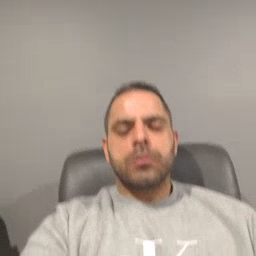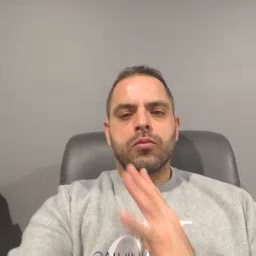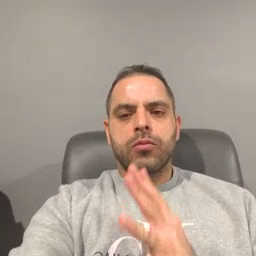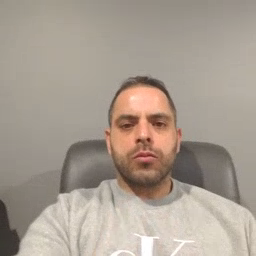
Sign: fine